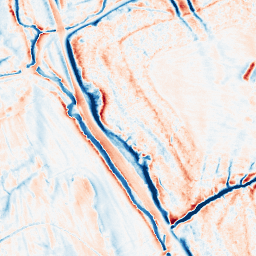
Category: classical
Decomposition family: gaussian_anisotropic
Decomposition parameters: sigma_x: 5
sigma_y: 2
Upsampling method: bspline
Upsampling parameters: scale: 2
Upsampling scale: 2